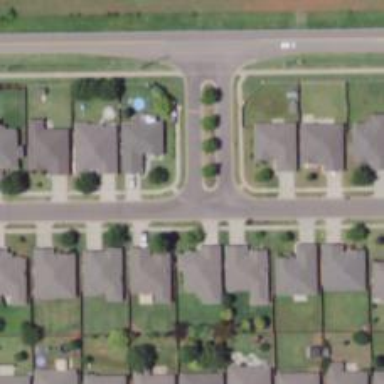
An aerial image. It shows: Residential road.